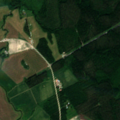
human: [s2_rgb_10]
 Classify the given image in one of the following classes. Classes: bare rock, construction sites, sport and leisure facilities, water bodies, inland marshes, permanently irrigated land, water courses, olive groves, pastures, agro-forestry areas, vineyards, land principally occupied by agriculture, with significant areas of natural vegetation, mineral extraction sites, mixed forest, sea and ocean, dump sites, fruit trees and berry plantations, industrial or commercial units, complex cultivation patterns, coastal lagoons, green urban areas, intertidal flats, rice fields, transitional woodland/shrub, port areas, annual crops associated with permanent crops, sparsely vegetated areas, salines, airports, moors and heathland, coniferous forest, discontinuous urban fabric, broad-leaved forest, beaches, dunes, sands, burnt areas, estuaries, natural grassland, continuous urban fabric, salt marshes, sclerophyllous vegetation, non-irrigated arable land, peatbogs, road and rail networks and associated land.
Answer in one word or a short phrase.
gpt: non-irrigated arable land, land principally occupied by agriculture, with significant areas of natural vegetation, coniferous forest, mixed forest